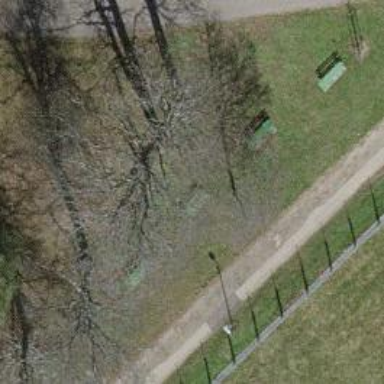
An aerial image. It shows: Bench.